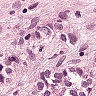
Metastatic tissue present: yes